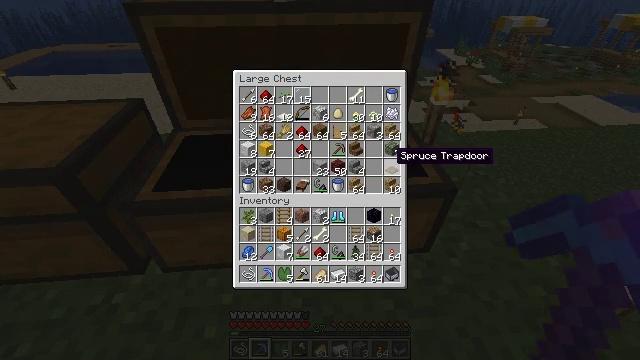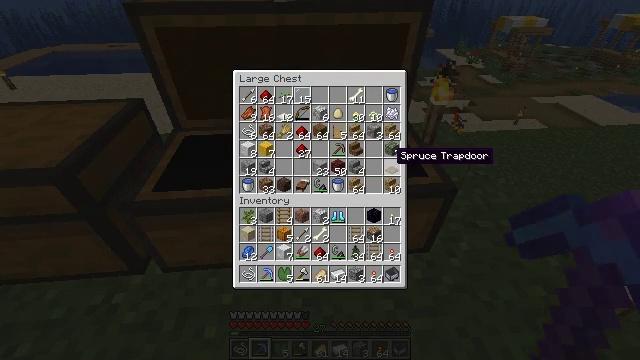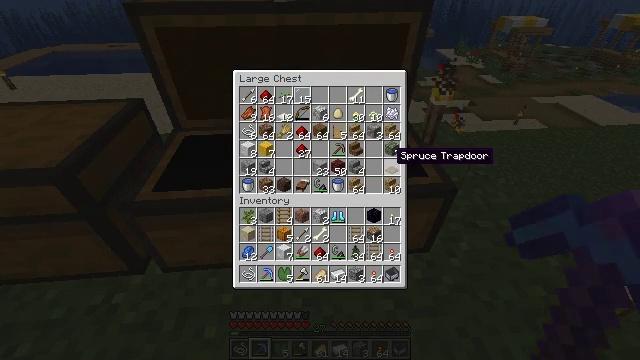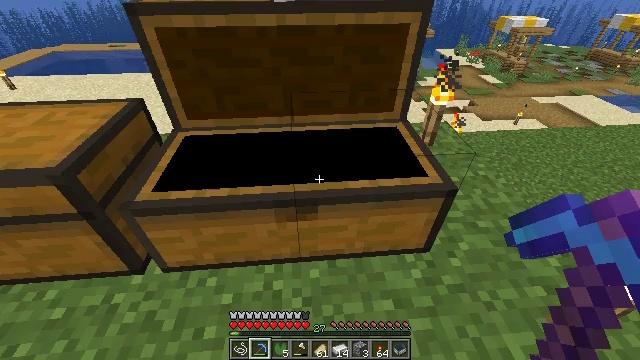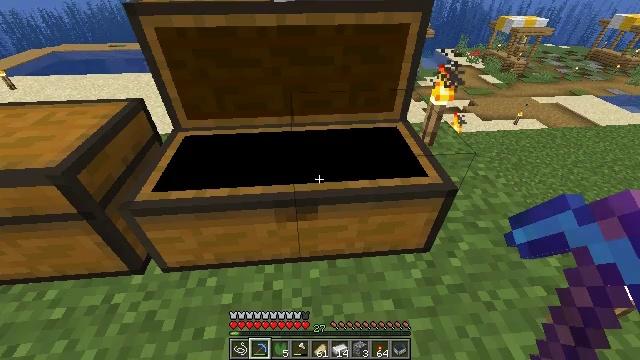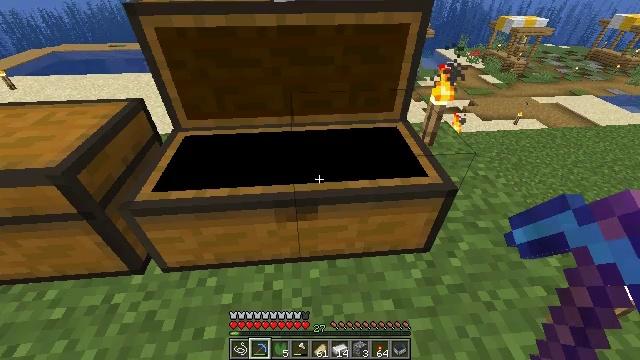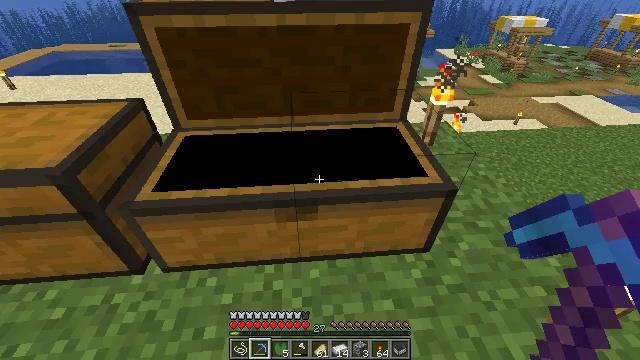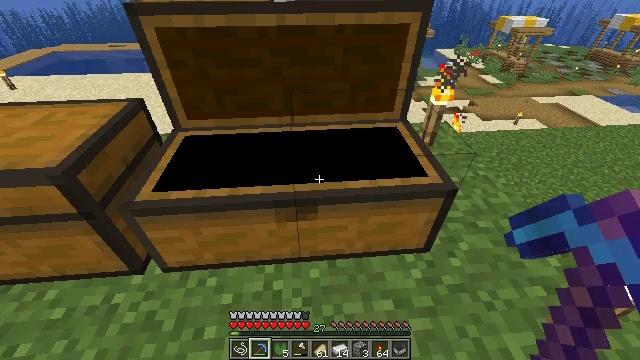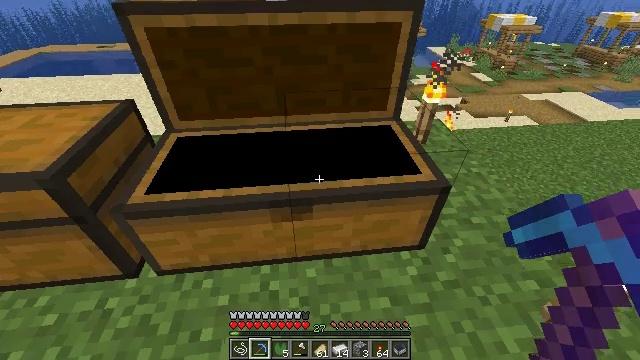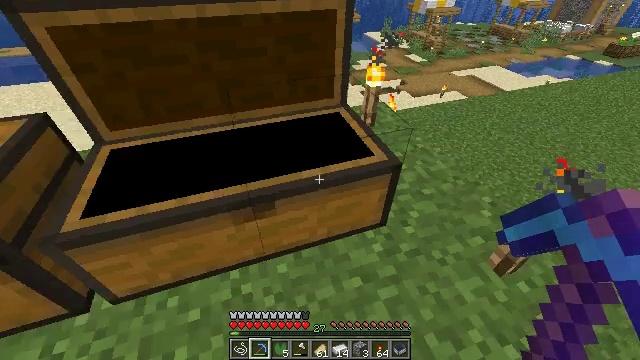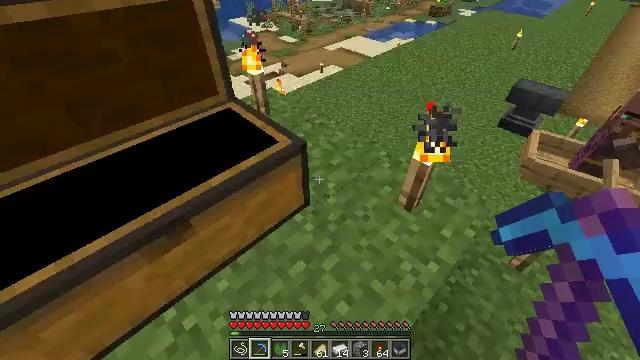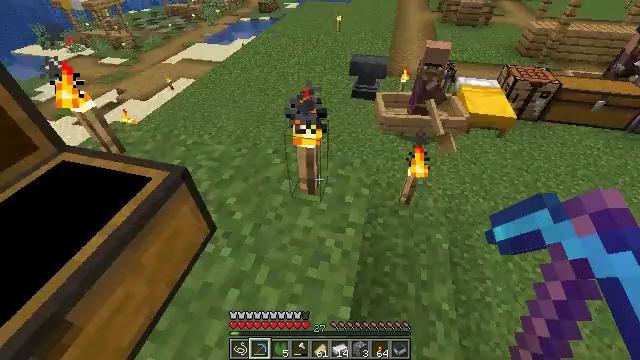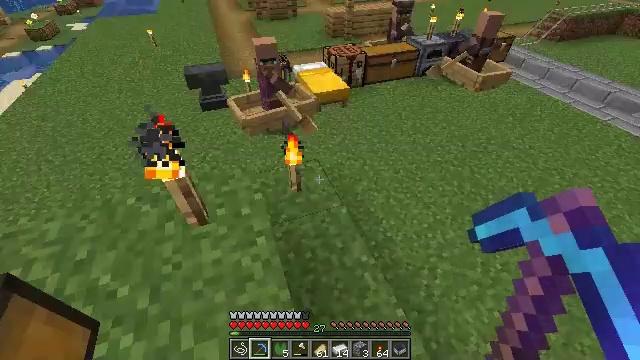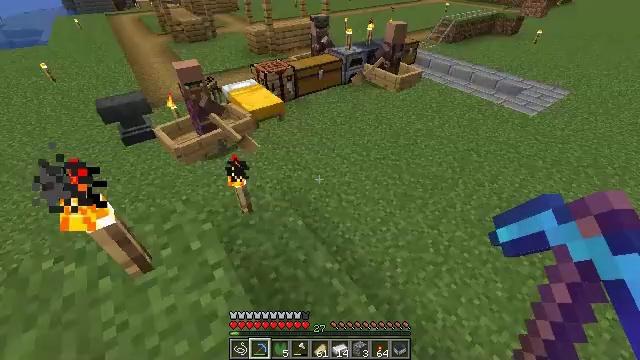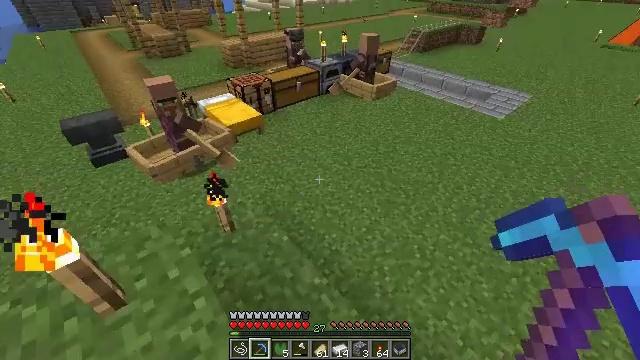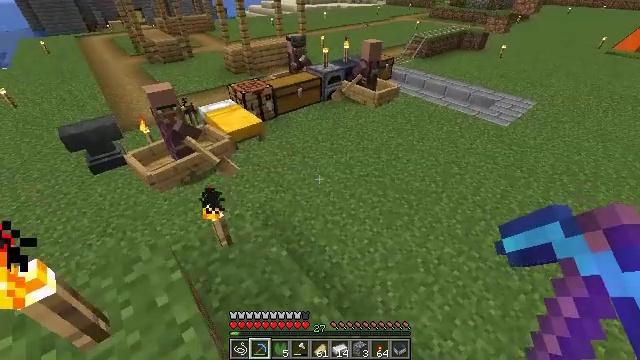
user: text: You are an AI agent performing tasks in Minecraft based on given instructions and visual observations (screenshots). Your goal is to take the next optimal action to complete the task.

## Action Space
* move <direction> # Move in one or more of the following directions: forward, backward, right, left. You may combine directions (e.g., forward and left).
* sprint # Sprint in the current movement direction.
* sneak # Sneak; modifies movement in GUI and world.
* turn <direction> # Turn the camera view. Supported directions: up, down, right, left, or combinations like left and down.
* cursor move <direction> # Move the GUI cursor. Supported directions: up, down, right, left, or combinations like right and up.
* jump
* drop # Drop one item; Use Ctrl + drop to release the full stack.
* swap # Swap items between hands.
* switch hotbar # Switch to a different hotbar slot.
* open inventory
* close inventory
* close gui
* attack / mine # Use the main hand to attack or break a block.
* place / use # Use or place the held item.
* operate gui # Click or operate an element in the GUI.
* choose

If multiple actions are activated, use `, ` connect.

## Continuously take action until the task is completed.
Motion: motion action
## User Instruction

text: Craft a repeater in the crafting table.
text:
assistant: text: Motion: no_op
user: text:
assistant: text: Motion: no_op
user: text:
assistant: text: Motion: no_op
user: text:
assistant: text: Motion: close gui
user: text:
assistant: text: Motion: no_op
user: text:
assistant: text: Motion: no_op
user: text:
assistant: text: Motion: no_op
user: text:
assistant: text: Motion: turn right
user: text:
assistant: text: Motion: turn right and down
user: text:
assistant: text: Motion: turn right and down
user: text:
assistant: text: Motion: turn right
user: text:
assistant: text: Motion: turn right
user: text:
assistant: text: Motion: turn right and up
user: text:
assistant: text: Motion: move forward, turn right and up
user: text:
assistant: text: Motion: move forward
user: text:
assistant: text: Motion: move forward
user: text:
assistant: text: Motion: move forward
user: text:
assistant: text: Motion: move forward
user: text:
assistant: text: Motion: move forward
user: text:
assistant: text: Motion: move forward, sprint
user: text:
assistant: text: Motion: move forward, sprint, turn right
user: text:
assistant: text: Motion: move forward, sprint, turn right
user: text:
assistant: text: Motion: move forward, turn right and up
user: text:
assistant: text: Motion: move forward, turn right and up
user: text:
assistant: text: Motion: move forward, sprint
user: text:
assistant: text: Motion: move forward, sprint, turn up
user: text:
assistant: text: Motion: move forward, sprint, turn up
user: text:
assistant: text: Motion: move forward
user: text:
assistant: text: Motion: move forward, turn left and up
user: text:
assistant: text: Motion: move forward, turn left and up